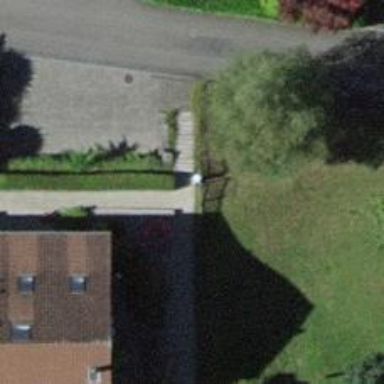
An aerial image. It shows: Road with steps.